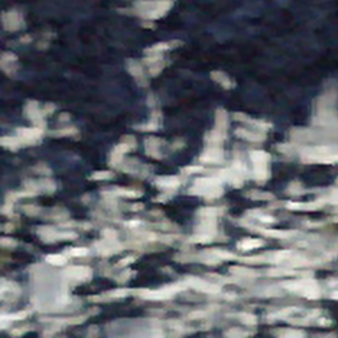
Label: other